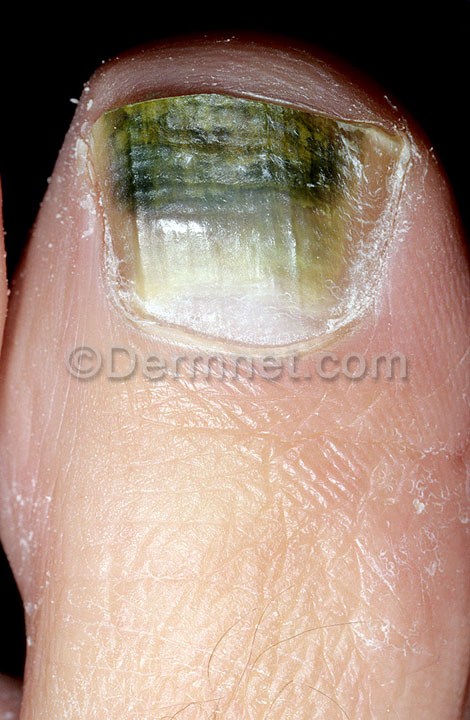
Disease: Nail Fungus and other Nail Disease